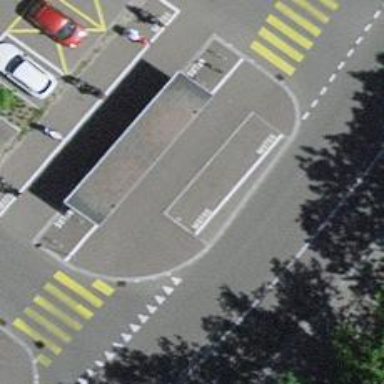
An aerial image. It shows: Motorcycle parking area.